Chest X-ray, PA view. Patient: 63 years old, sex M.
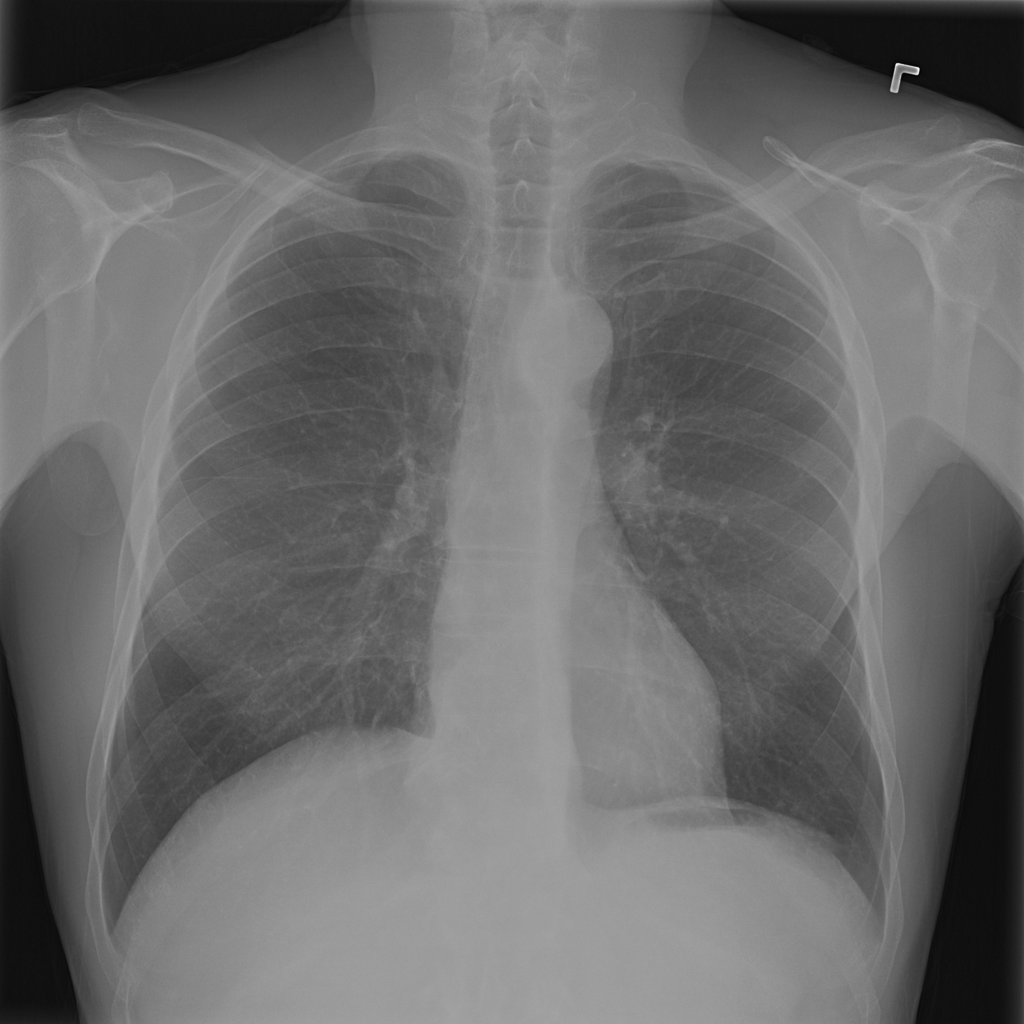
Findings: No Finding